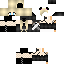
A female skeleton skin with pale skin, wearing blonde bald dressed in a black robe top and black pants, featuring a closed mouth.